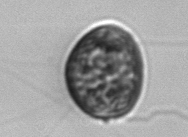
Label: Prorocentrum